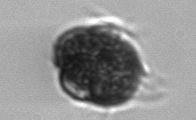
Label: Mesodinium